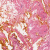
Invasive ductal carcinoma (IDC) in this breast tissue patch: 0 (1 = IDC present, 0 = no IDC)